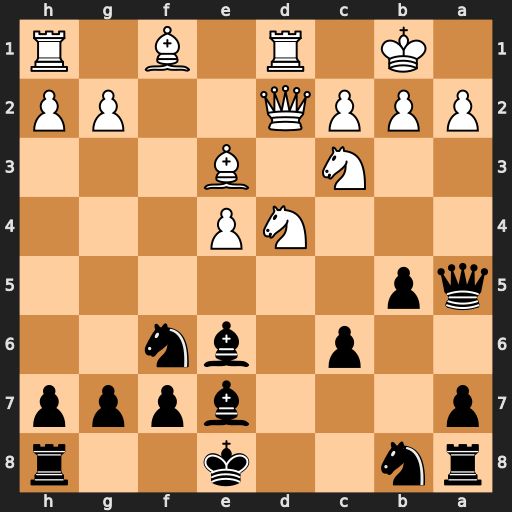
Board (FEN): rn2k2r/p3bppp/2p1bn2/qp6/3NP3/2N1B3/PPPQ2PP/1K1R1B1R
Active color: b
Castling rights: kq
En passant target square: -
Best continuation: Nxe4 Qe1 Nxc3+